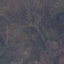
Label: HerbaceousVegetation